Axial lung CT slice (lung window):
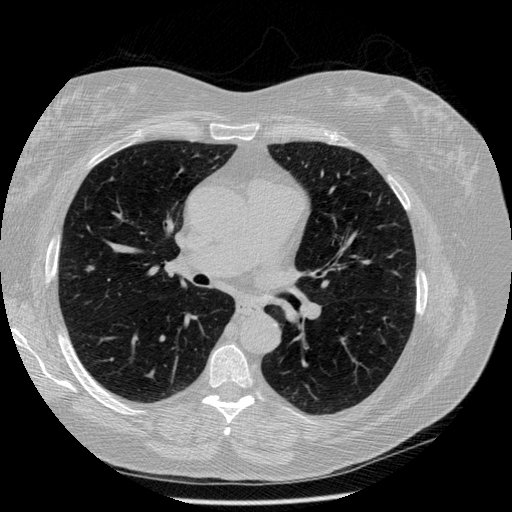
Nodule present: no